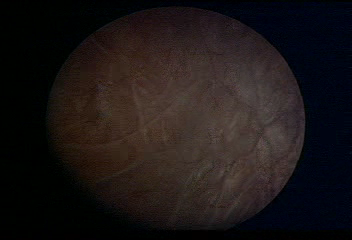
Modality: WLC
Class: Normal mucosa
Bladder cancer association: No